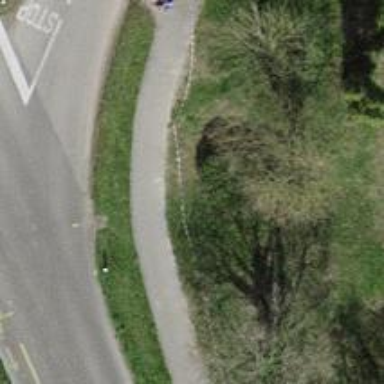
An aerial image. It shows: Asphalt sidewalk along the footway.